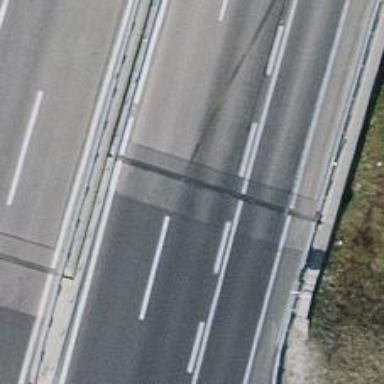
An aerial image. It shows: Motorway junction.